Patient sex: F
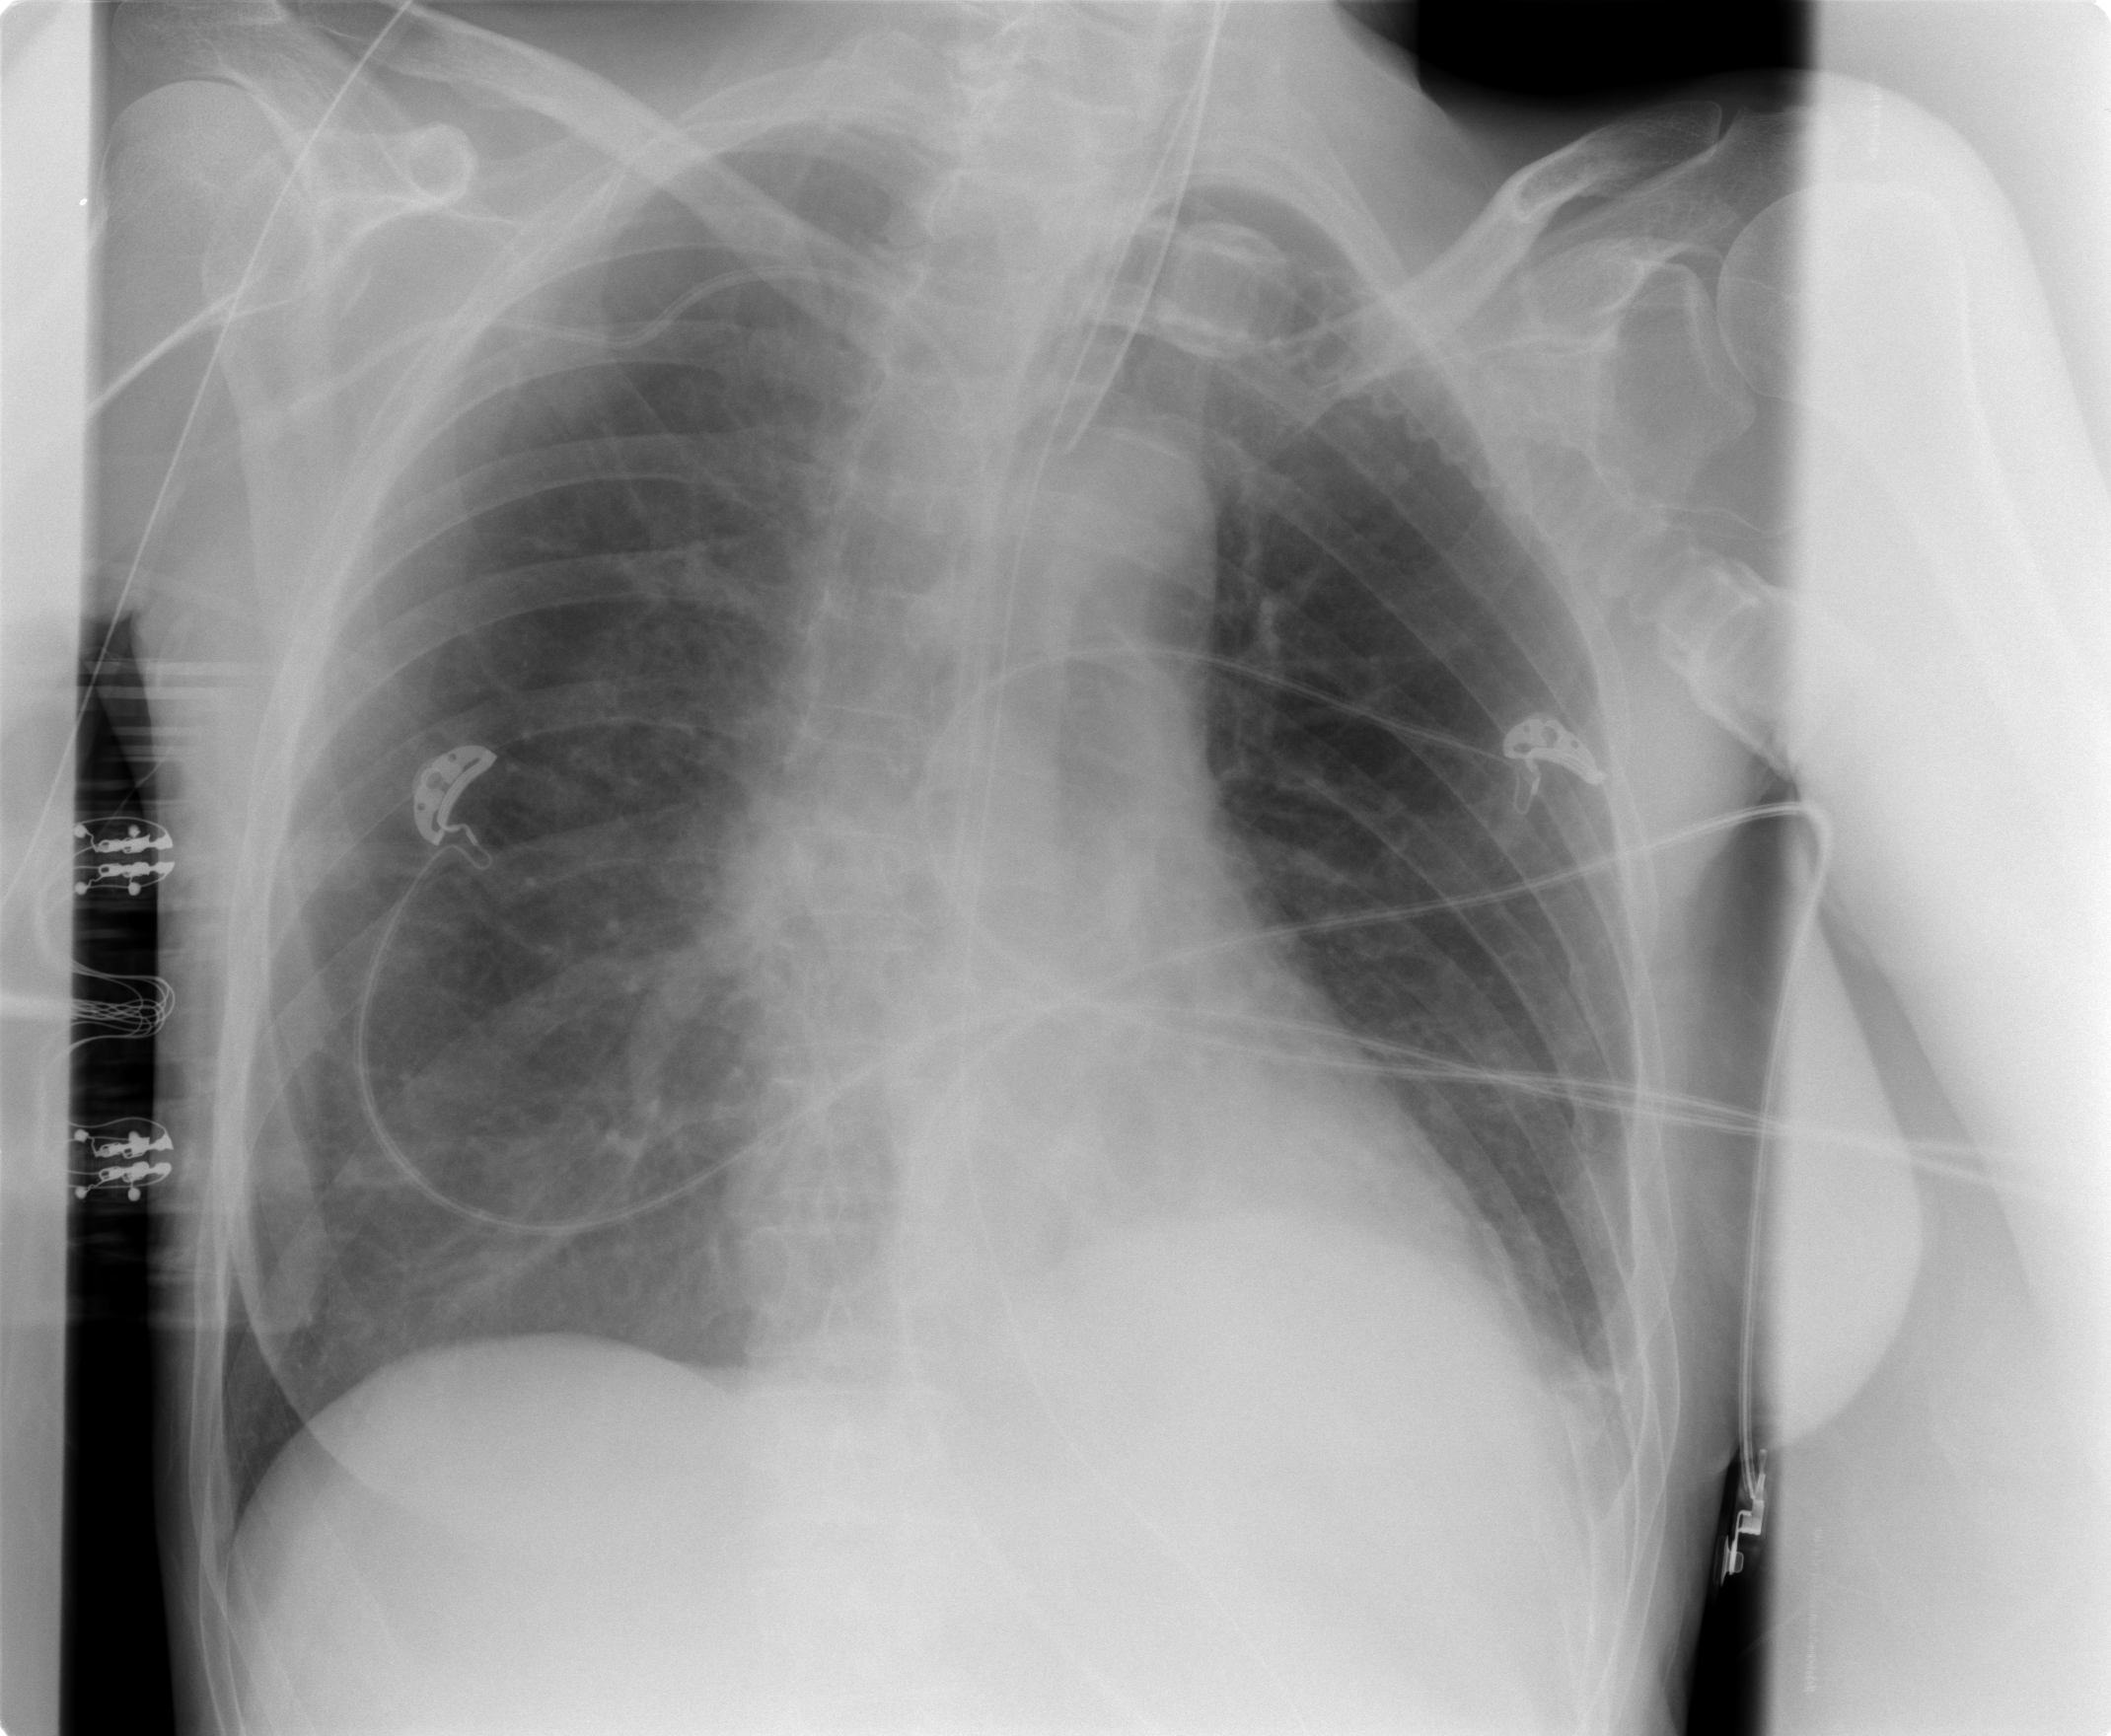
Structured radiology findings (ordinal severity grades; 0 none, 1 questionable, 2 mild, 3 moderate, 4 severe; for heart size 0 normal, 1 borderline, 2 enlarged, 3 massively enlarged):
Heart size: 0
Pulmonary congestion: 0
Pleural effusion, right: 0
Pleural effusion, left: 2
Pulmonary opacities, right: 0
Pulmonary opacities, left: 0
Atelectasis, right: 0
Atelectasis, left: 0